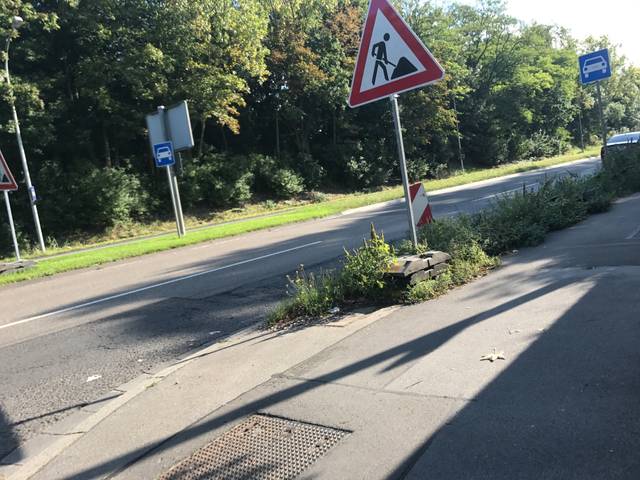
Region: Germany
Coordinates: 49.985, 8.264